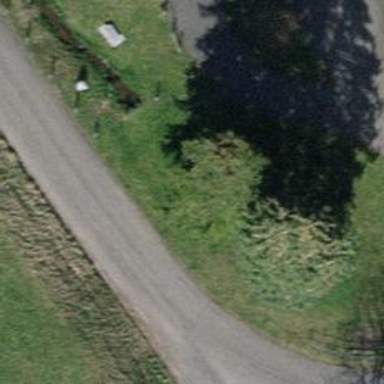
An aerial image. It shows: Needle-leaved tree in its natural environment.